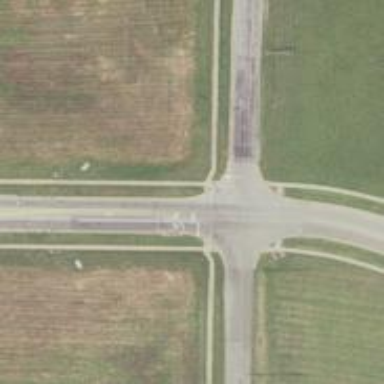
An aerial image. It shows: Uncontrolled road crossing with line markings.